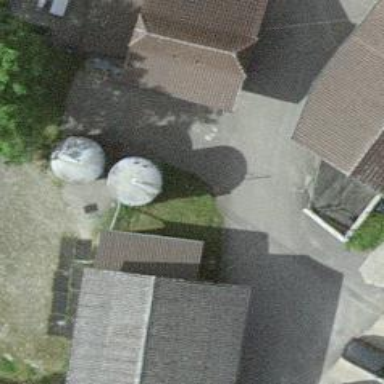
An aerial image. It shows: Silo.